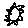
Label: sun